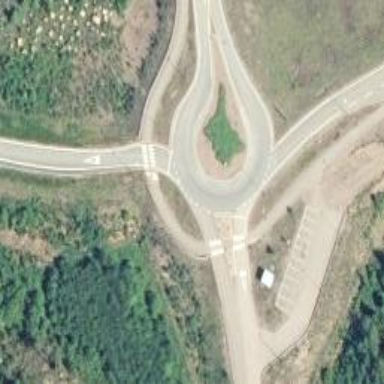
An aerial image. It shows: Tertiary road with asphalt surface leading to roundabout.